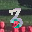
Label: 3